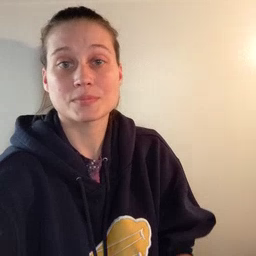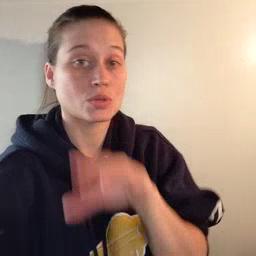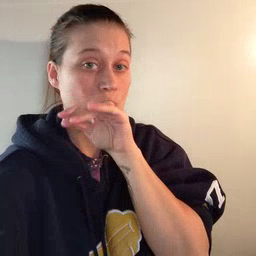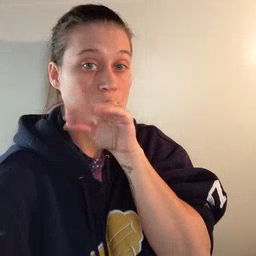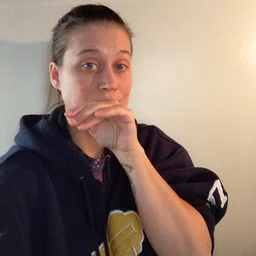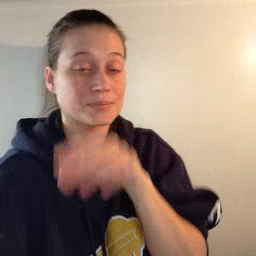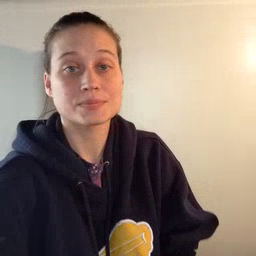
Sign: goose